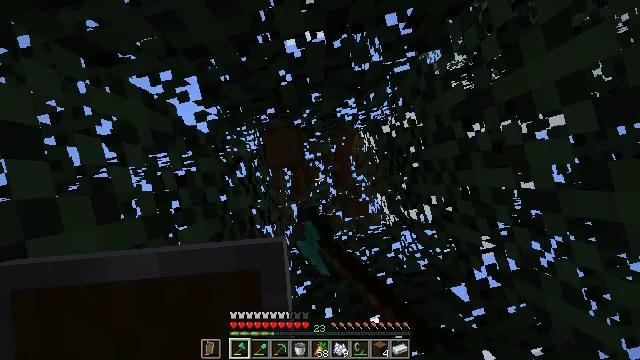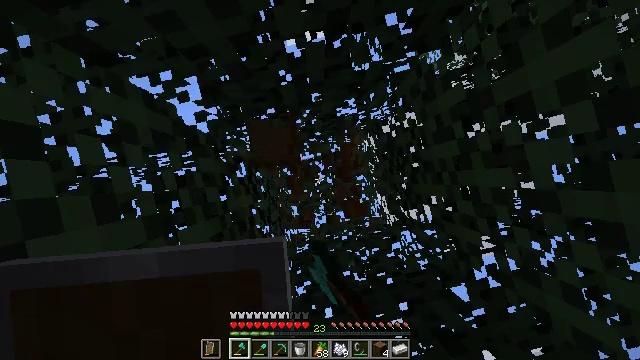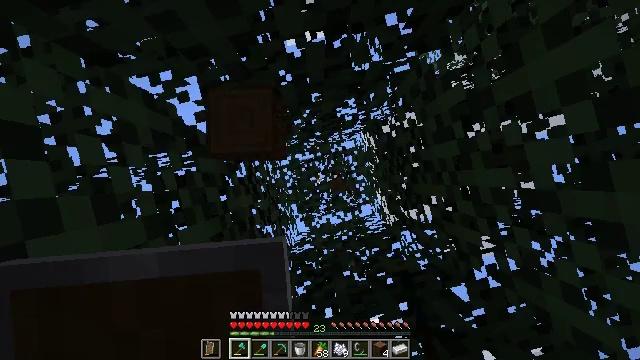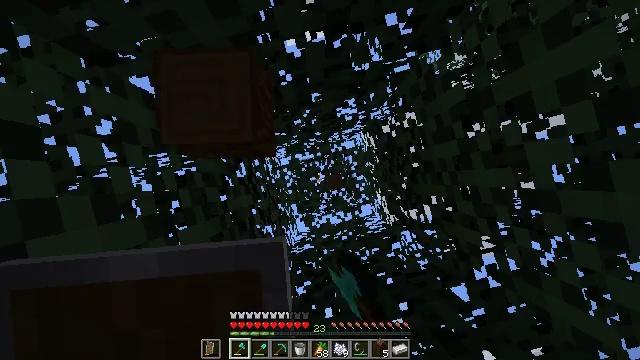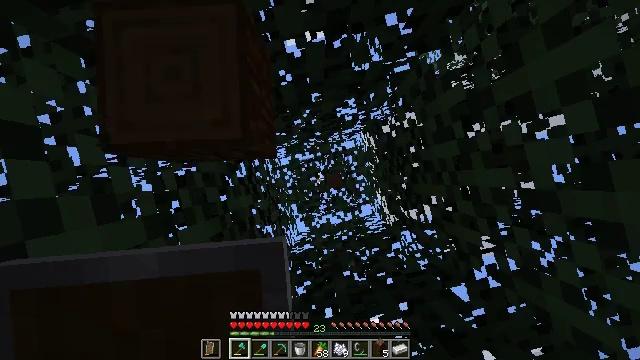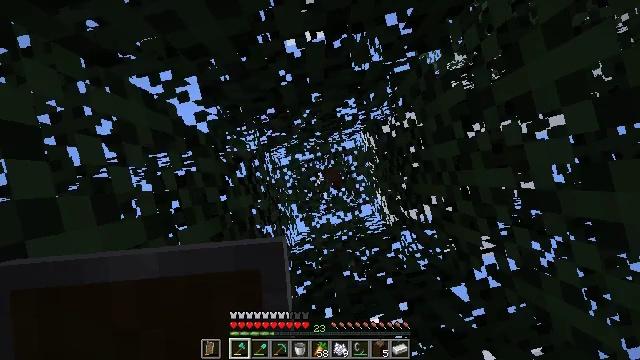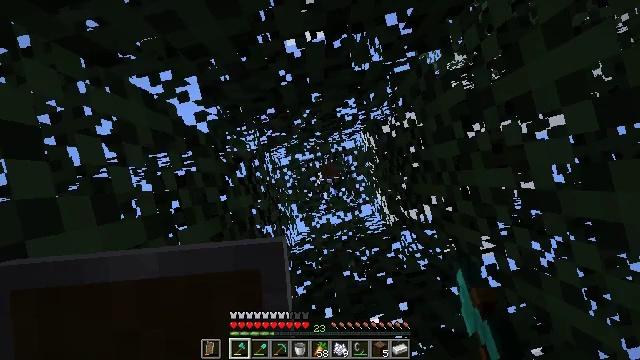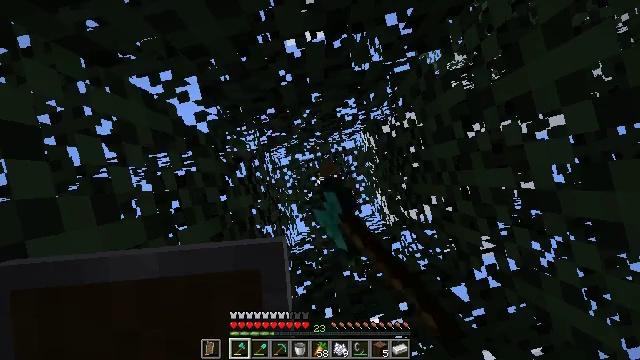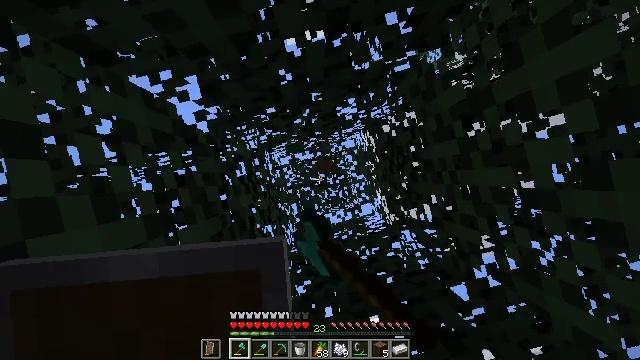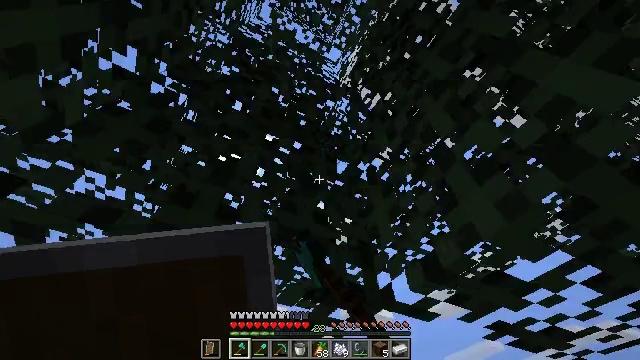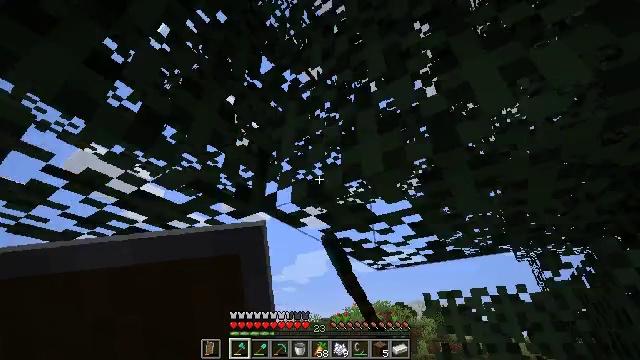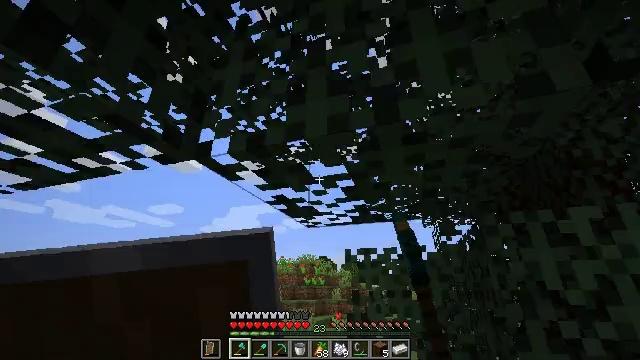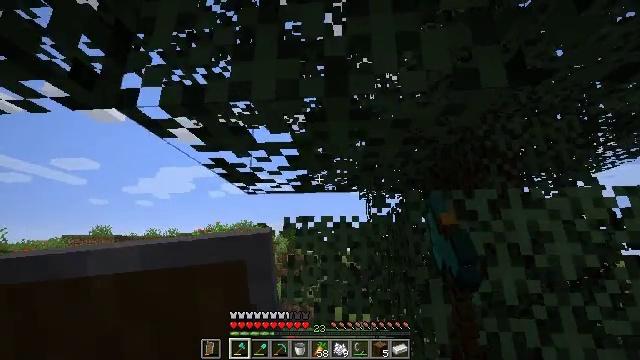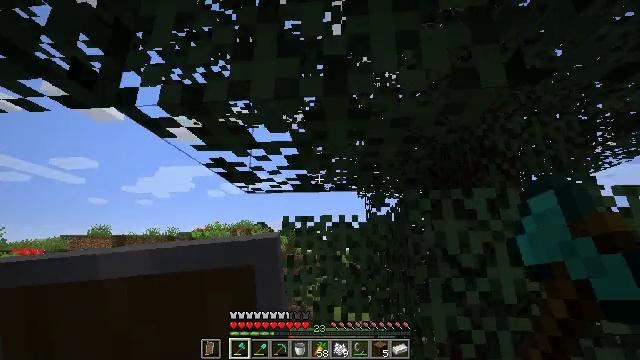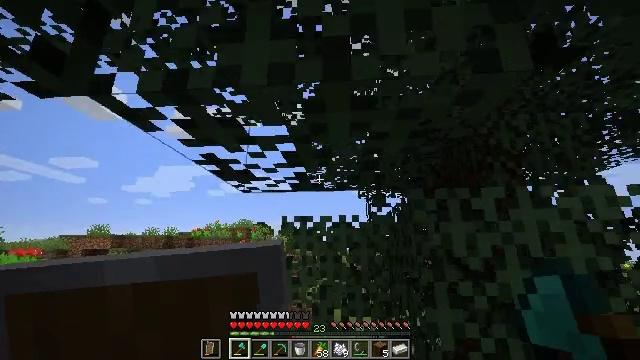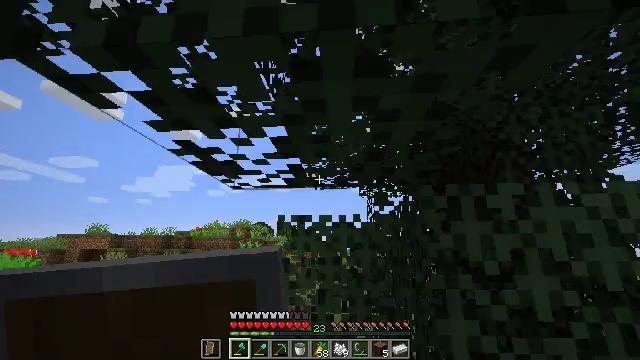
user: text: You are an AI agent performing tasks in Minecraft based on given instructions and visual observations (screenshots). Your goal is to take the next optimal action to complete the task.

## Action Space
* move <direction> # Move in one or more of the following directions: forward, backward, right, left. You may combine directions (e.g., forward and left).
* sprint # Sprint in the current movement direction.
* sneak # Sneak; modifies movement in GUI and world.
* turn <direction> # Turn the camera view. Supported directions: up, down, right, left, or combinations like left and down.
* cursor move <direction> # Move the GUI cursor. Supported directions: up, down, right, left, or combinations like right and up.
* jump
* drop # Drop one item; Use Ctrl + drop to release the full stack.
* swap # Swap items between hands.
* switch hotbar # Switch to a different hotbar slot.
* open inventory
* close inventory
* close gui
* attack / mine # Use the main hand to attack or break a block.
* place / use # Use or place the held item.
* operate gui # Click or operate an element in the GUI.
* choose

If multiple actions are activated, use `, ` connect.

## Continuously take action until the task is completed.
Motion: motion action
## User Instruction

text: Collect spruce leaves for landscaping.
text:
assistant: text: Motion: attack / mine
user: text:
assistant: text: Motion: attack / mine
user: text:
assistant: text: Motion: attack / mine
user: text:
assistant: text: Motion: attack / mine
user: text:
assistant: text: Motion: attack / mine
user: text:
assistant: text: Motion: attack / mine
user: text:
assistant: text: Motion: attack / mine
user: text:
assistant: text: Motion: attack / mine
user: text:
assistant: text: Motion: turn right and down
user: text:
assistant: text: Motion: turn right and down
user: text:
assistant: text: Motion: turn right and down
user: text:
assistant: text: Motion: turn right and down
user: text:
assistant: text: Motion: no_op
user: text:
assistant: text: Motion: move forward
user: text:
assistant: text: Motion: move forward
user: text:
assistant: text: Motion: move forward, turn right and down
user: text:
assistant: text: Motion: move forward, sprint, turn right and down
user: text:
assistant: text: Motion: move forward, sprint, turn right and down
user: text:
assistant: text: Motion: move forward, sprint, turn right and down
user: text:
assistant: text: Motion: move forward, sprint, turn right and down
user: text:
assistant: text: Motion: move forward, sprint
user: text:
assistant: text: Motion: move forward, sprint
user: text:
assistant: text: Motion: move forward and move right, sprint, attack / mine
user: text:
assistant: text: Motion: move forward and move right, sprint, turn up, attack / mine
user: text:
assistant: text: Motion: move forward and move right, sprint, attack / mine
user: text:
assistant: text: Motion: move forward and move right, sprint, attack / mine
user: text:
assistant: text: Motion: move forward and move right, sprint, attack / mine
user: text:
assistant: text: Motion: move forward and move right, sprint, attack / mine
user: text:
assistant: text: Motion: move forward and move right, sprint
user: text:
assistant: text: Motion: move forward and move right, sprint, turn left